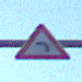
Verkehrszeichen: KurveLinks
Umgebung: Outdoor, Urban
Tageszeit: Dawn
Wetter: Clear
Licht: Natural
Jahreszeit: NotSpecified
Kontrast: LowContrast